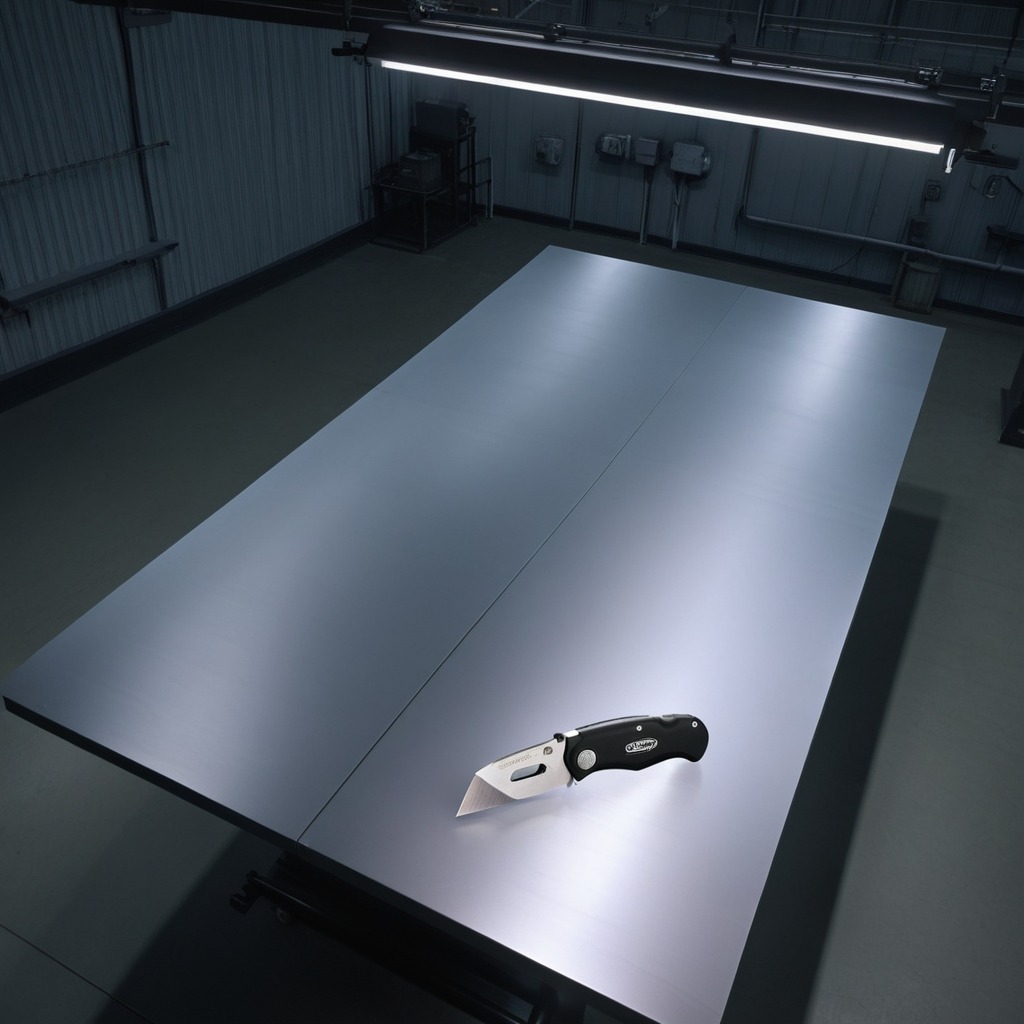
A utility knife lying on the tabletop